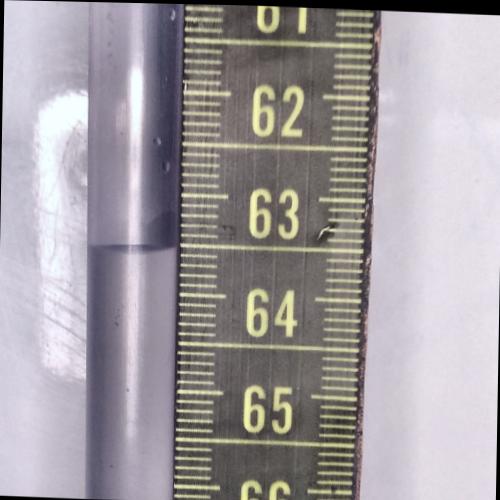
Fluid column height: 63.5 cm